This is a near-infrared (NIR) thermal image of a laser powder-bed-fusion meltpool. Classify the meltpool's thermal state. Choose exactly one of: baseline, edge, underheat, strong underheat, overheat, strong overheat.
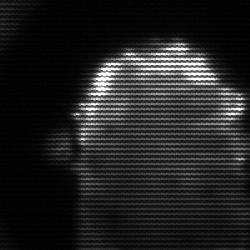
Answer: baseline